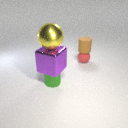
large purple metal cube to the left of small brown rubber cylinder